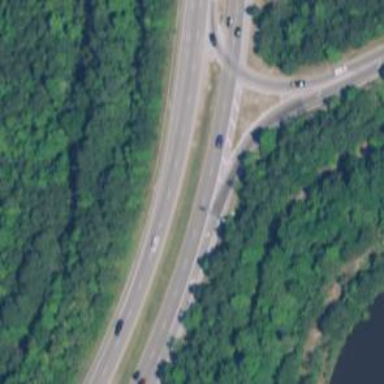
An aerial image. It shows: Trunk link highway.